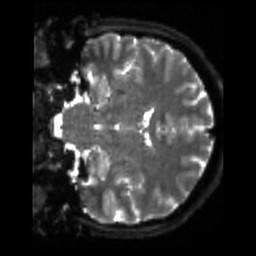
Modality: sbref
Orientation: coronal
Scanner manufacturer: siemens
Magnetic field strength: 3 T
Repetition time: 4 s
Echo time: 0.0594 s